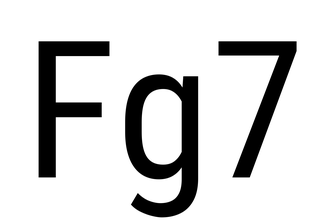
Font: Roboto_Condensed_Regular